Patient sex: F
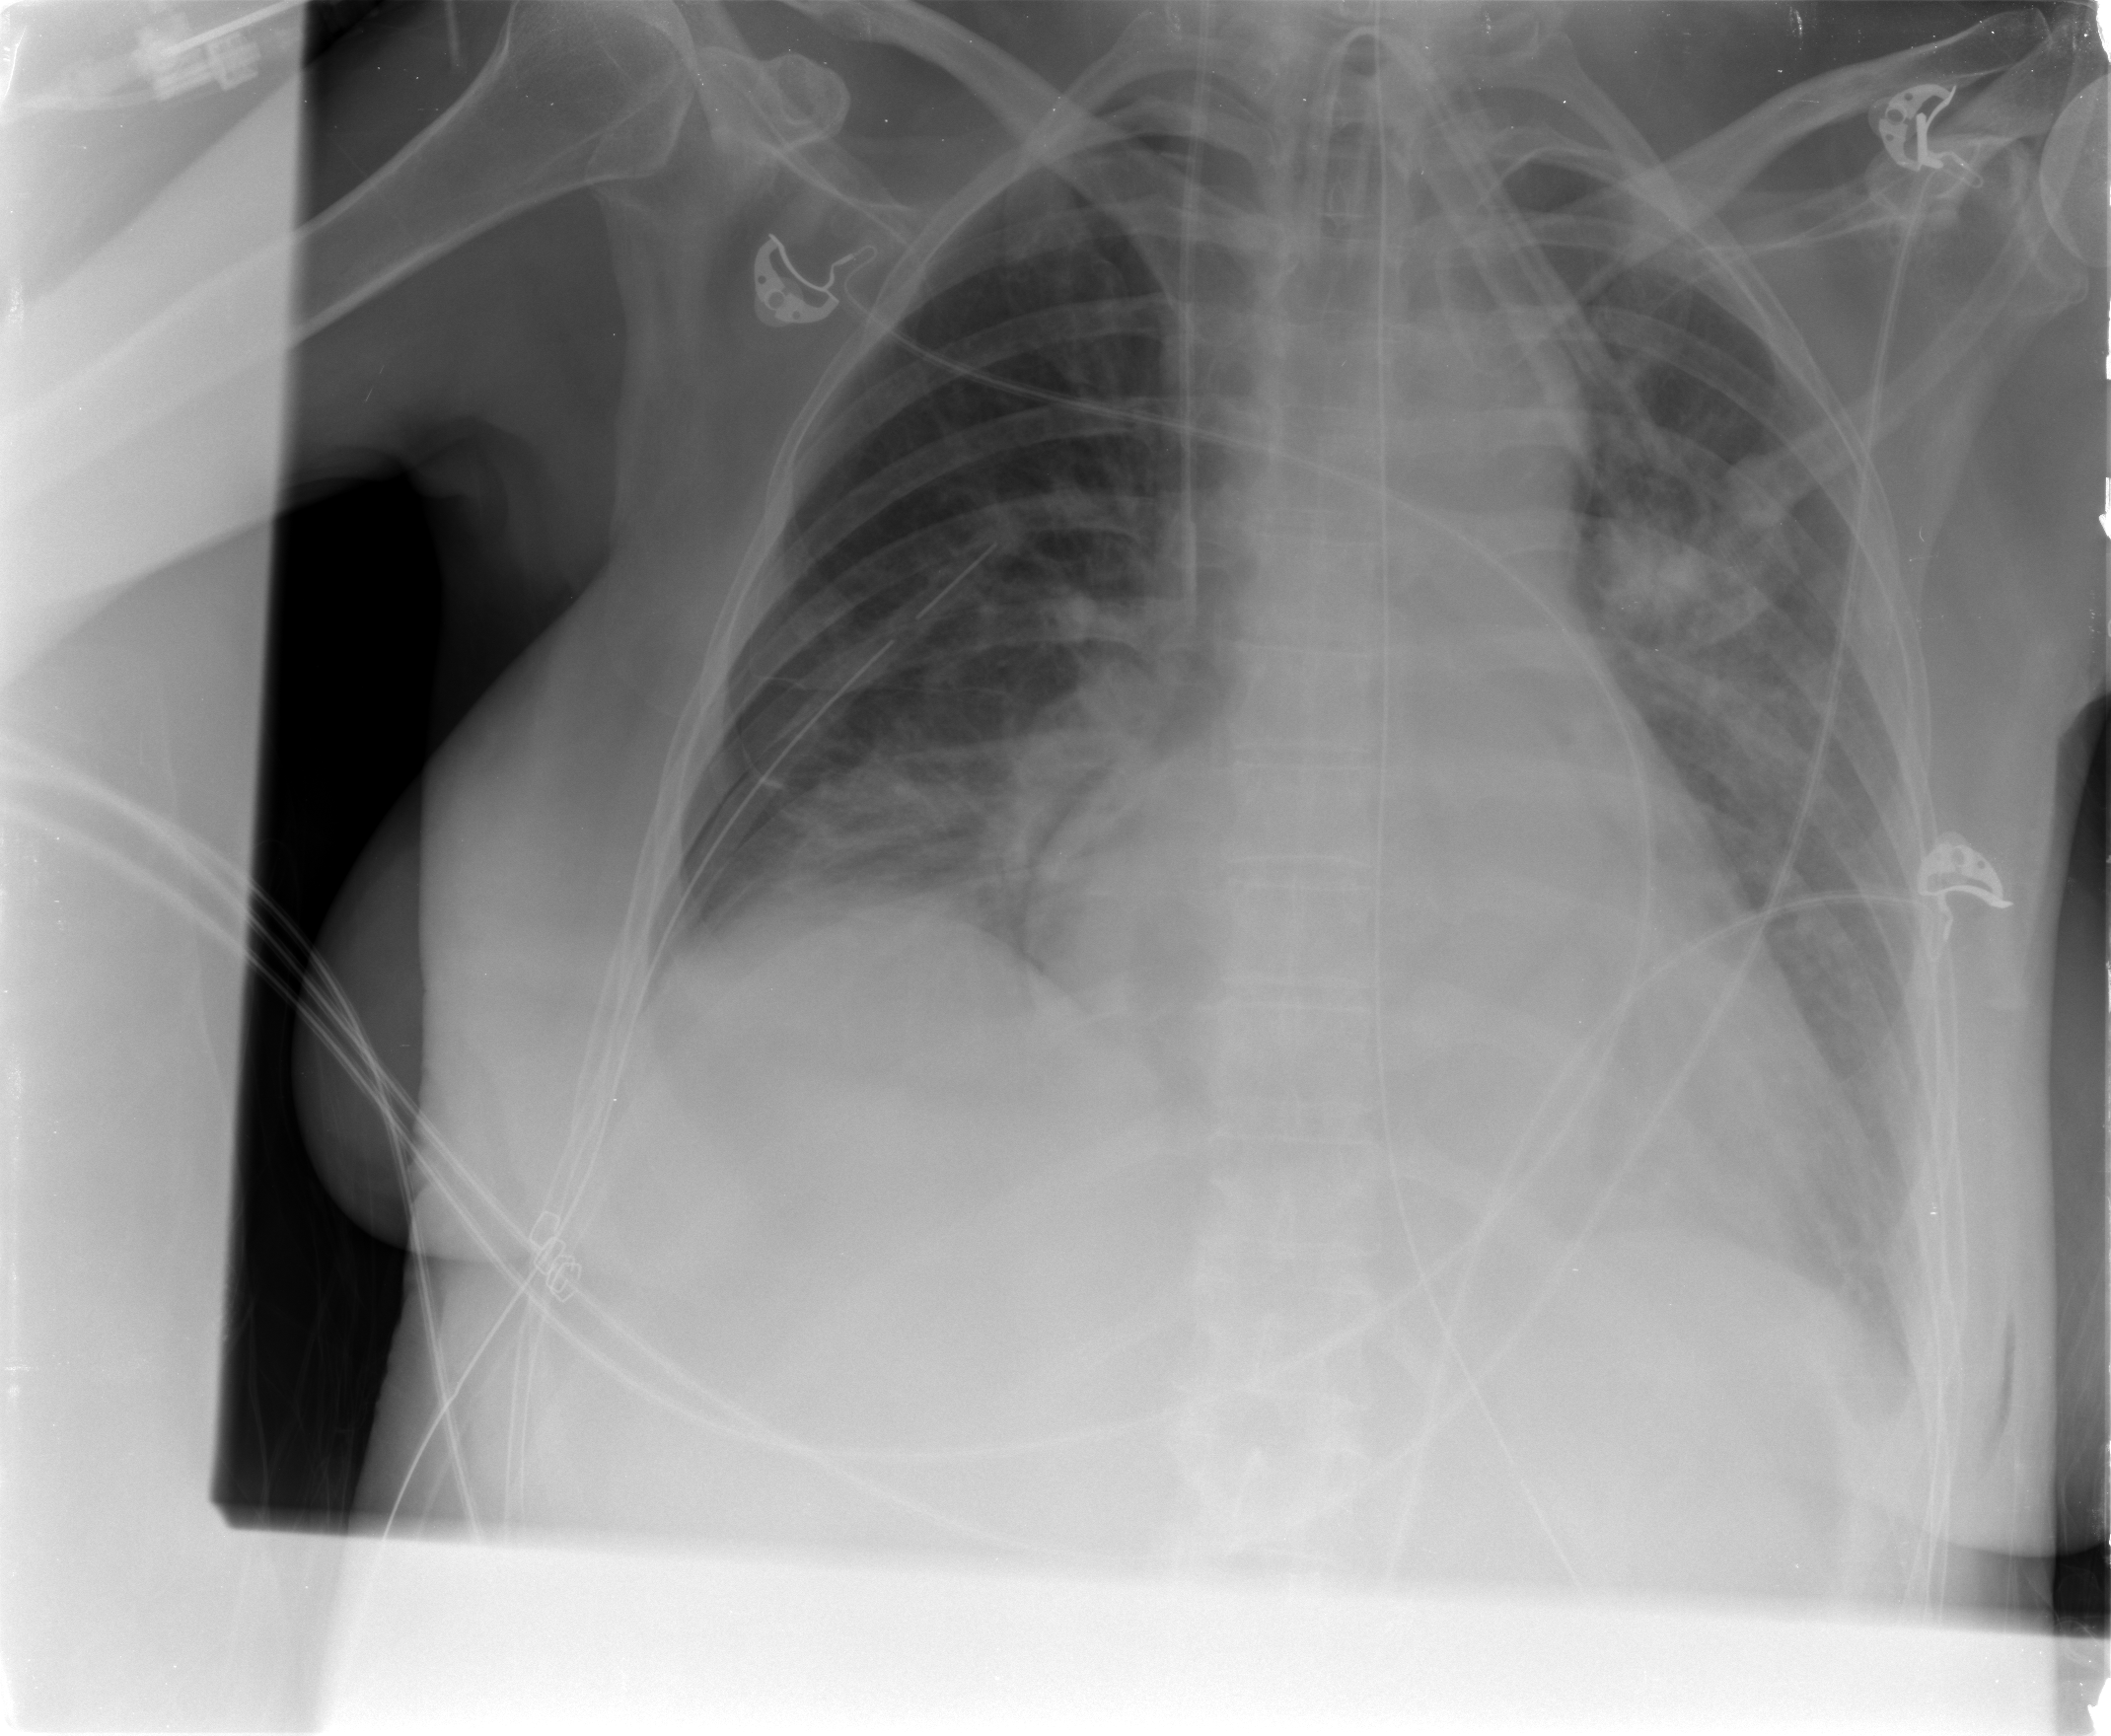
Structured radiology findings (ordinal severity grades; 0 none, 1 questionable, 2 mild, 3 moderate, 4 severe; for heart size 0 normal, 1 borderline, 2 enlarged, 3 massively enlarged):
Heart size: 2
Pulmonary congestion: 2
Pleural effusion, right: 0
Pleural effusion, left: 0
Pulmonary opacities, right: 0
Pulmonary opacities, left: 0
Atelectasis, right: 2
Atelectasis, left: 2